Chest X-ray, PA view. Patient: 51 years old, sex M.
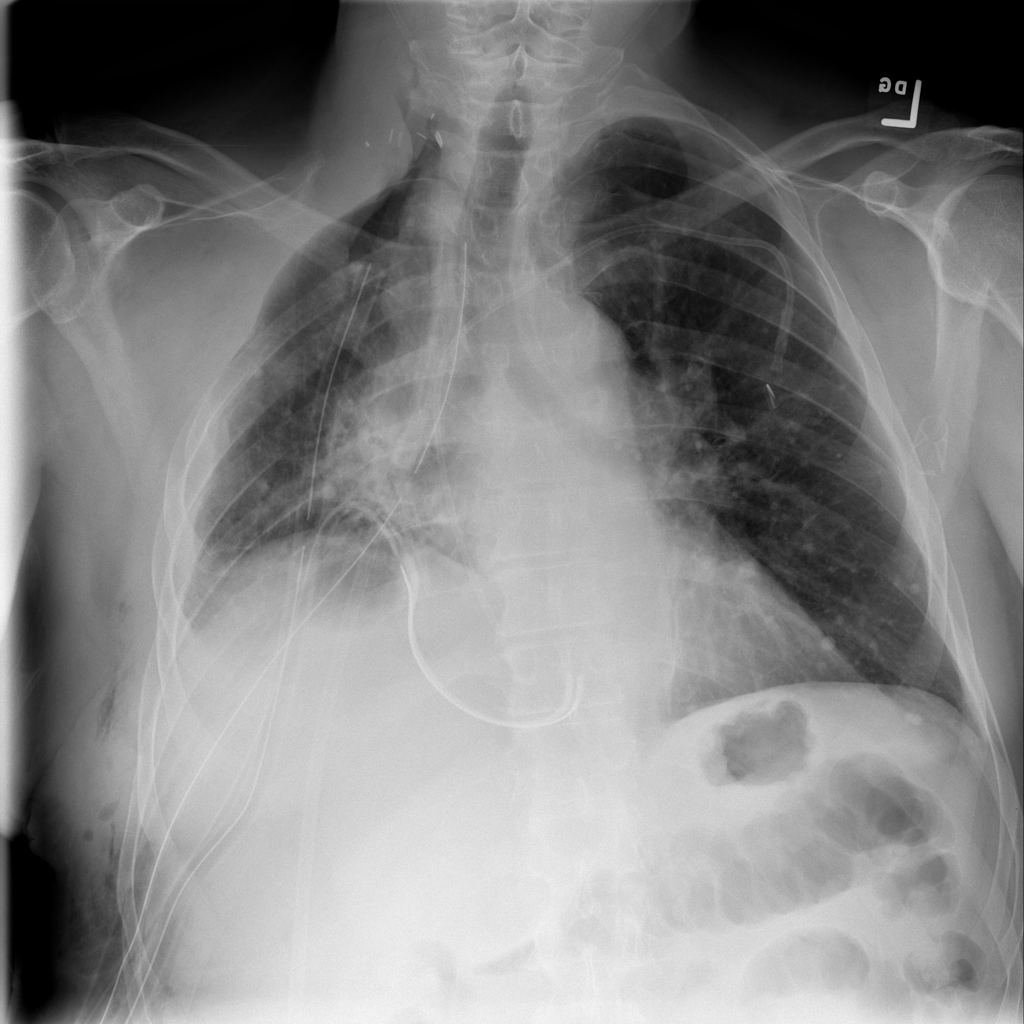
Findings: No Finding